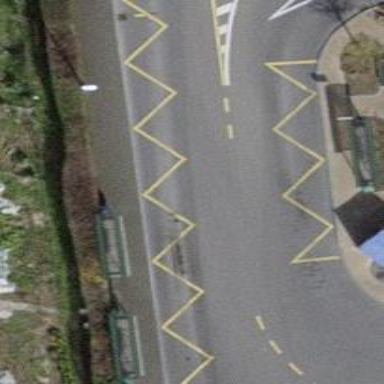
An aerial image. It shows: Bus stop with designated stop position for public transport.